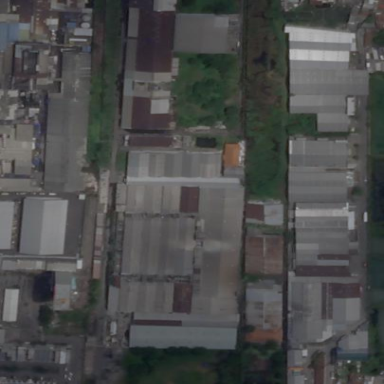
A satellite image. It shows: Industrial area.